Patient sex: M
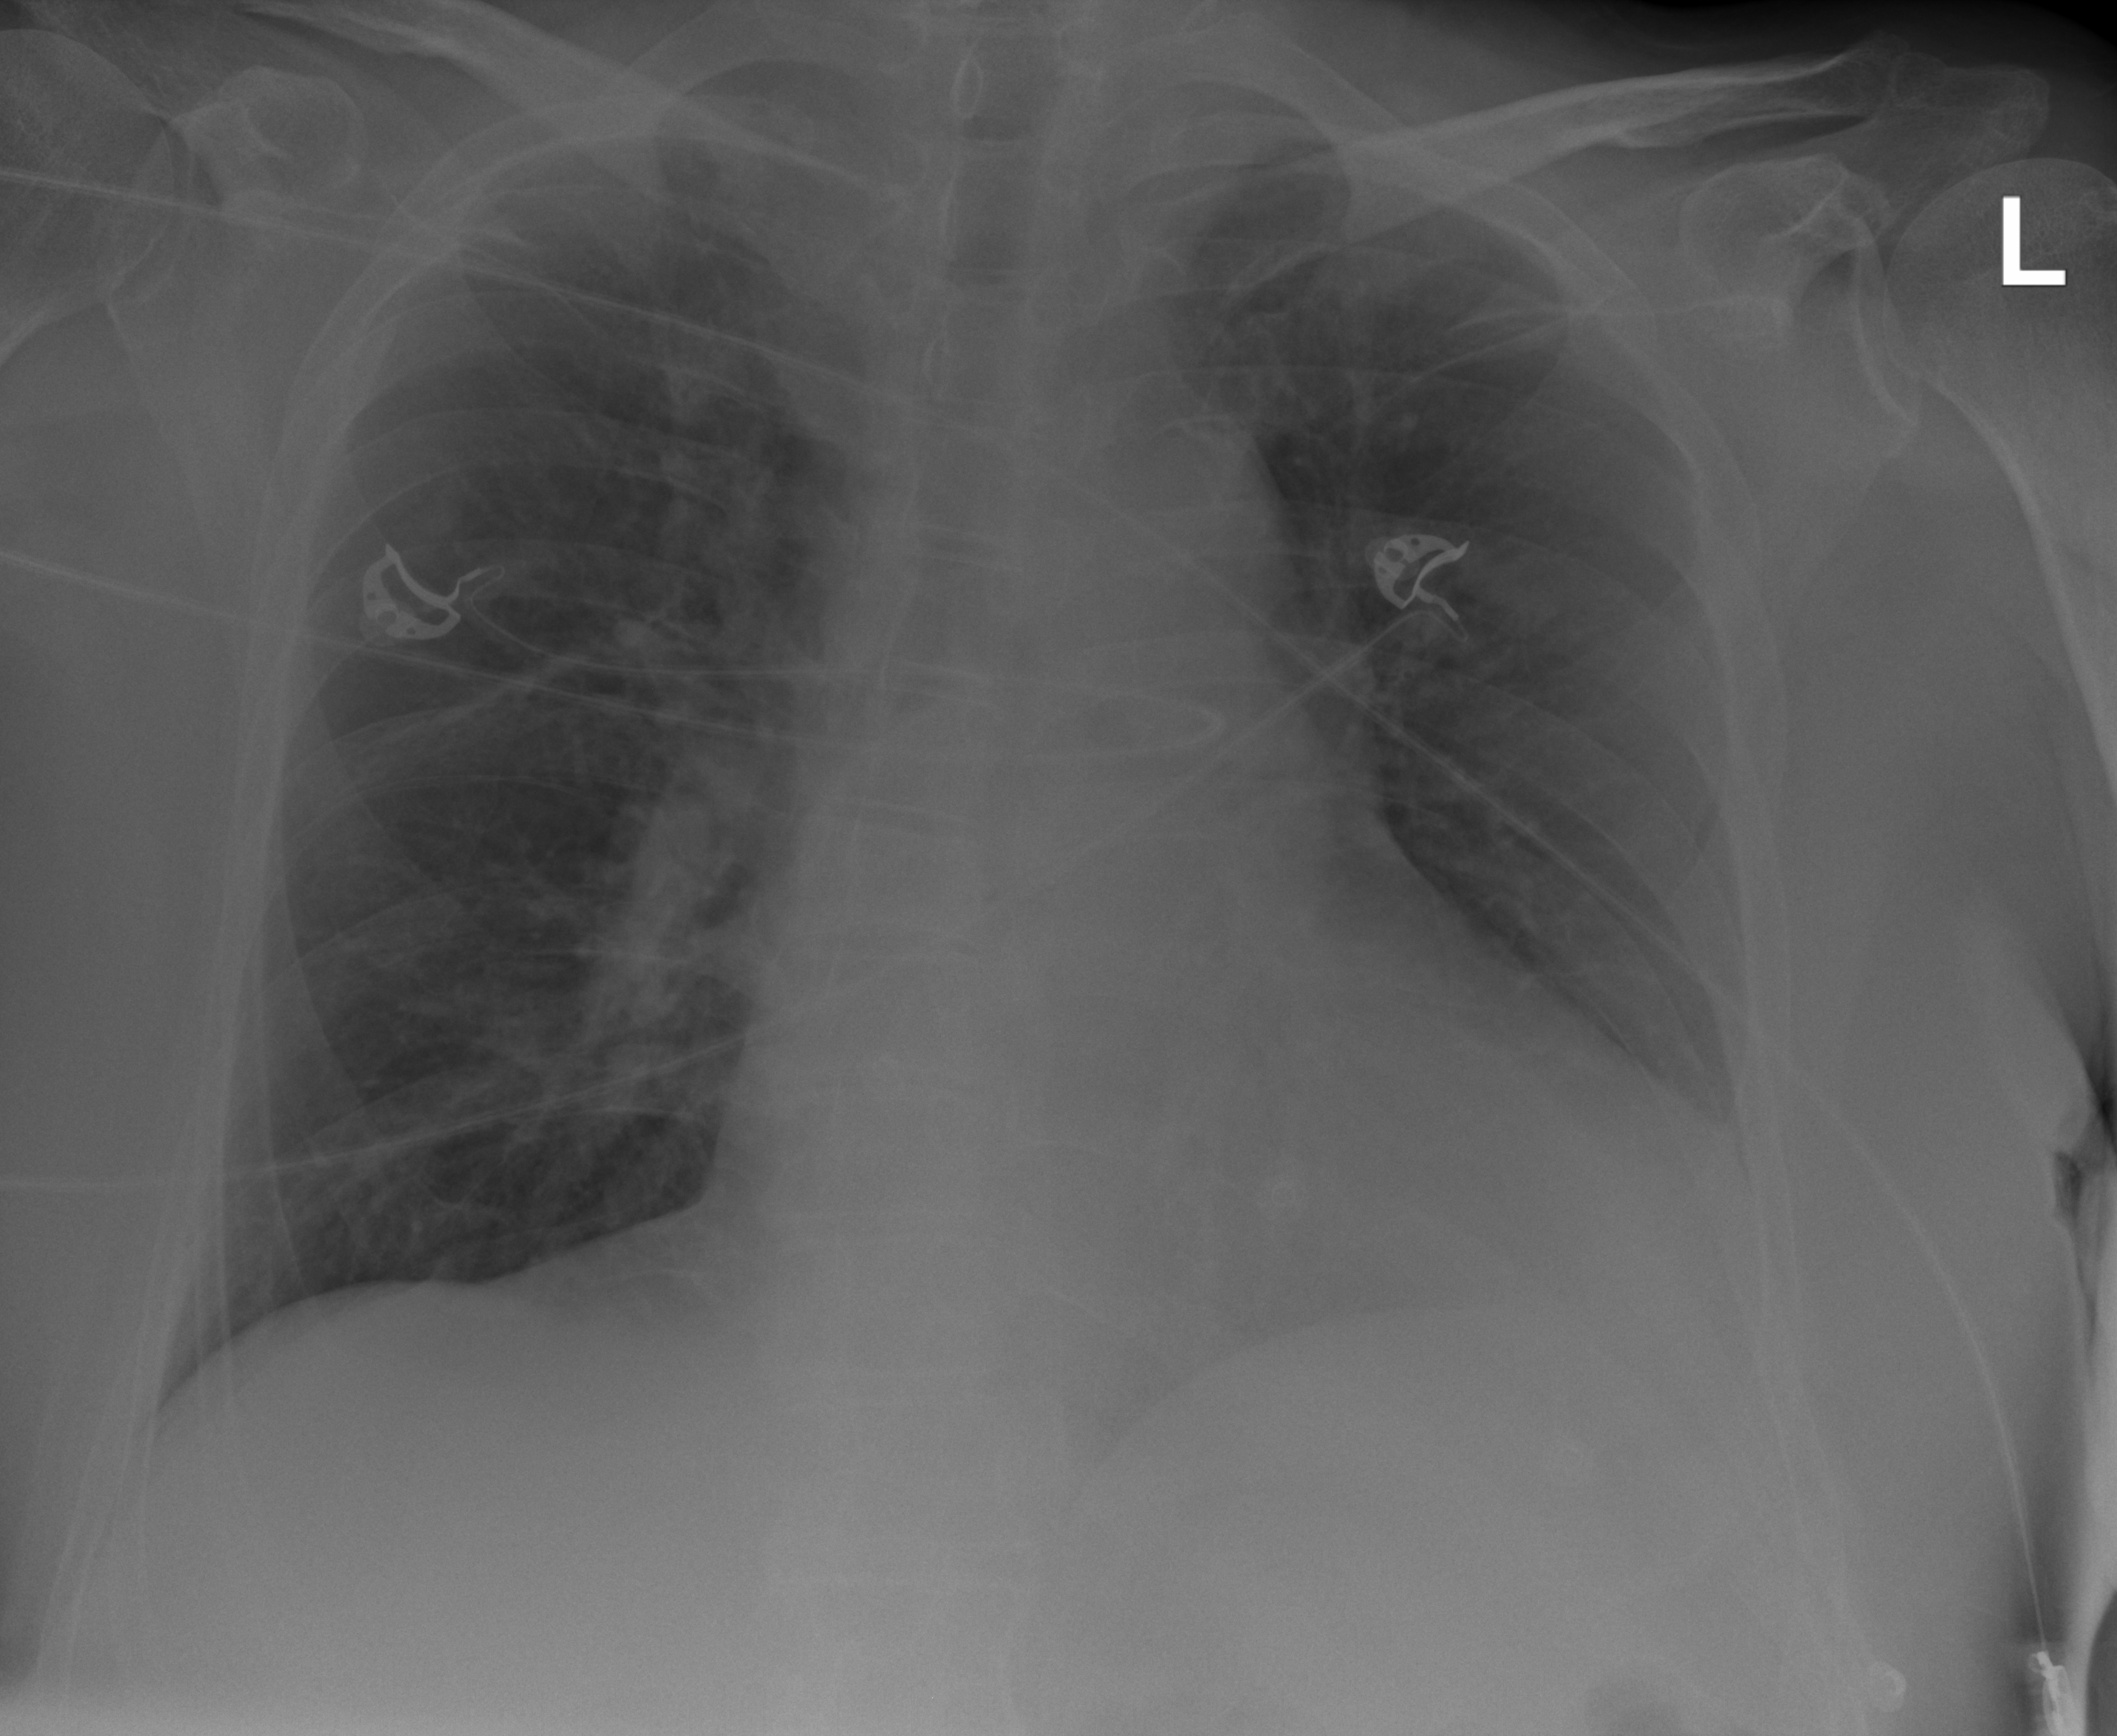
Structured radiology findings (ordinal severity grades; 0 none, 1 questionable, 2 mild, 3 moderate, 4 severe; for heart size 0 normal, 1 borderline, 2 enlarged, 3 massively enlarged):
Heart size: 1
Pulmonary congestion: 1
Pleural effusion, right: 0
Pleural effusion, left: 1
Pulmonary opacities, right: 0
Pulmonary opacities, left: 0
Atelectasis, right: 2
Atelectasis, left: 2